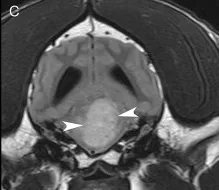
Transverse FLAIR image There is a large, strongly contrast-enhancing intra-axial mass [white arrowheads, ] expanding the brainstem with resultant perilesional edema [black arrowhead,. The lateral ventricles are mildly asymmetrically dilated in (B-F).
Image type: radiology (mri)